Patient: sex F, age 72
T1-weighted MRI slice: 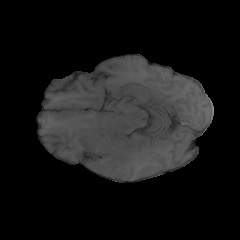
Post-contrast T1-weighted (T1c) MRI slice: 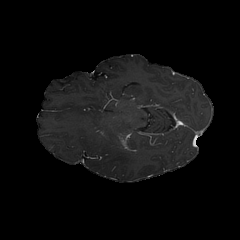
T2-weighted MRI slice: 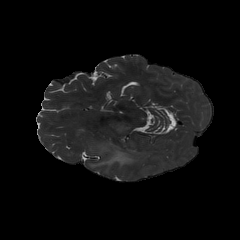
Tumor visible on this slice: yes
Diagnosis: Glioblastoma, IDH-wildtype
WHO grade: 4